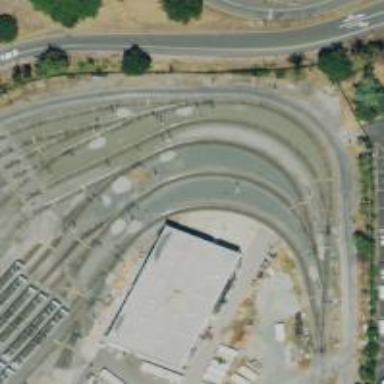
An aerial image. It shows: Light rail yard with electrified contact lines.